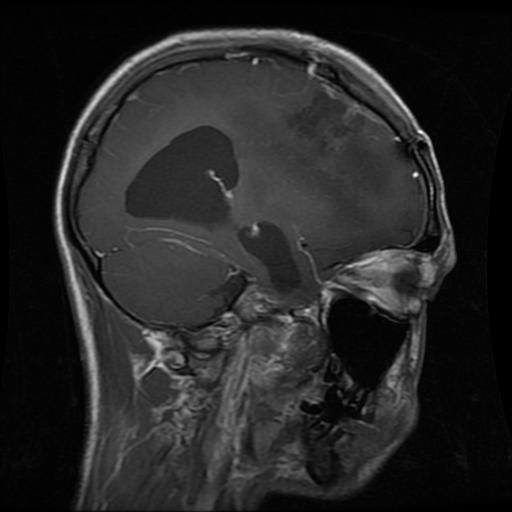
Label: glioma